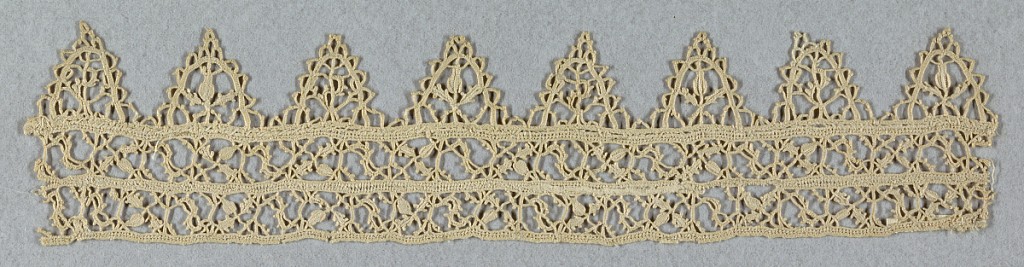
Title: Band
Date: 16th century
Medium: linen Technique: grid of withdrawn element needle lace (reticella)
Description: Strip made up of two bands of reticella (in identical pattern of squares containing alternately S-shapes and crosses). Attached edge of deep scallops of needle lace.